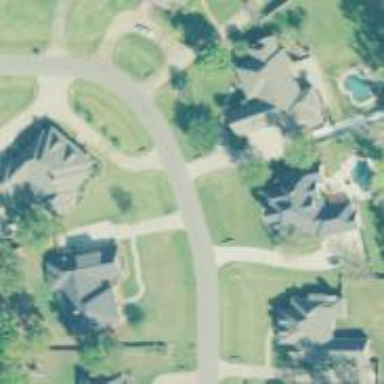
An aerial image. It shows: Residential road.